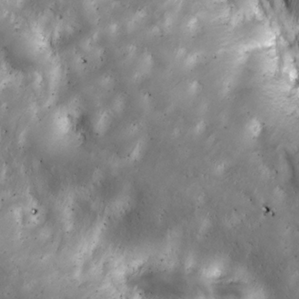
Label: non_frost